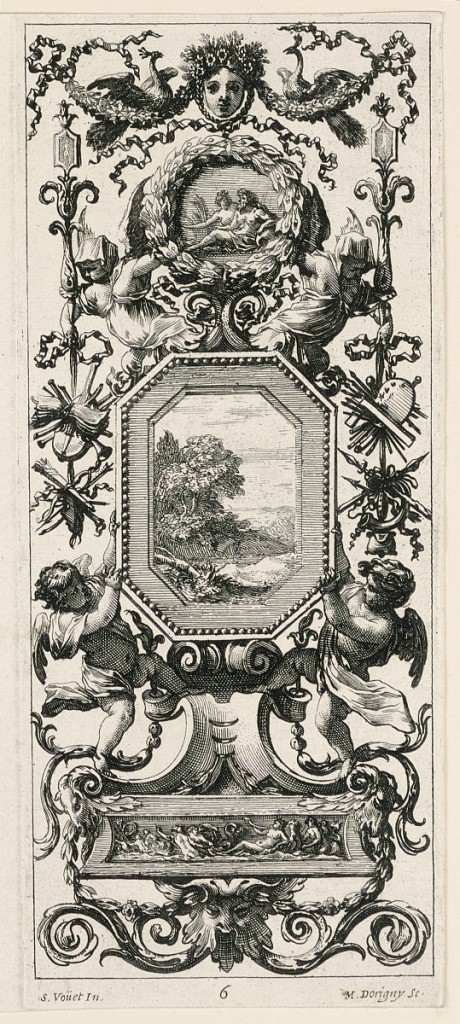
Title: Ornamental Panel Surmounted by the Crowned Head of a Woman and Two Peacocks, plate 6 from the Livre de Diverses Grotesques peintes dans le Cabinet et Bains de la Reyne Regente, au Palais Royale
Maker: Michel Dorigny, 1617 – 1665
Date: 1647
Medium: Etching with engraving on white laid paper
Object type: Print
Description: Consists of two images on one sheet: a grotesque panel with a medallion as centerpiece, carried by two figures, surmounted by female mask; the grotesque design composed predominantly of wreath and floral scroll motifs.